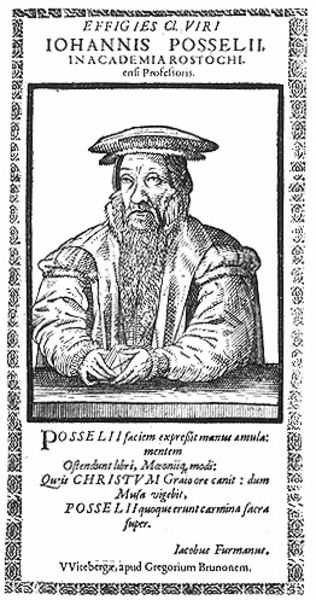
Titel: Bildnis des Johann Possel
Künstler: Gregor Bruno
Institution: (Seriendruck)
Schlagwörter: hand, mann, weiß, finger, hut, mund, nase, schwarz, stirn, tisch, zeichen, zeichnung, blick, ornament, alt, bart, mütze, arme, augen, bibel, falten, gesicht, johannes, kragen, rahmen, ärmel, bildnis, hände, portrait, porträt, kirche, figur, haare, mantel, adel, frontal, renaissance, kopfbedeckung, schrift, rahmung, italien, grafik, graphik, rand, bordüre, ornamente, buch, rechteck, druck, radierung, stich, barrett, text, buchdruck, brief, mittelalter, gelehrter, kupferstich, latein, protrait, seriendruck, viri, dürerzeit, iohannis, h#nde, weiser mann, posselii